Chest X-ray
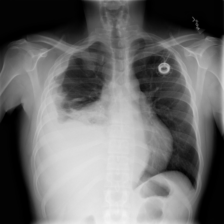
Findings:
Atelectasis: negative
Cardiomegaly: negative
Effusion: positive
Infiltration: negative
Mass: negative
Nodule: negative
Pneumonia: negative
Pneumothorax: positive
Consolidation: negative
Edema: negative
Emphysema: negative
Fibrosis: negative
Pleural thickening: negative
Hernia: negative